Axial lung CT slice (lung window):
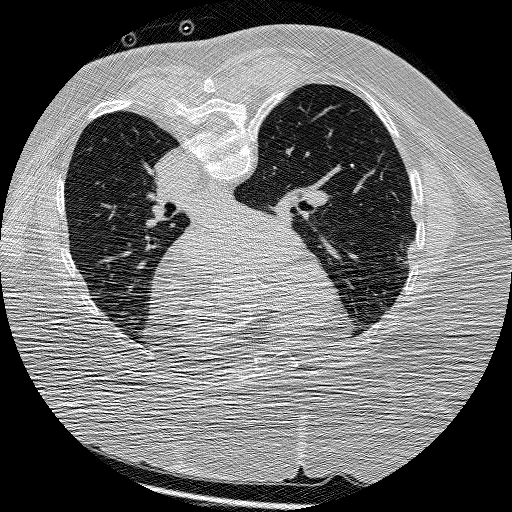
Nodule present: no